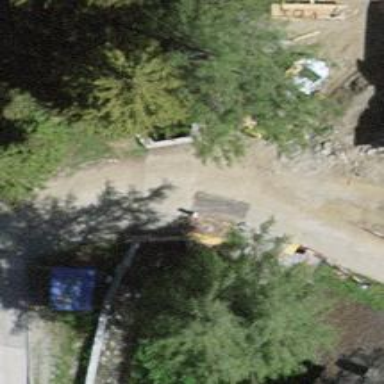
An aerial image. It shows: Culvert tunnel.